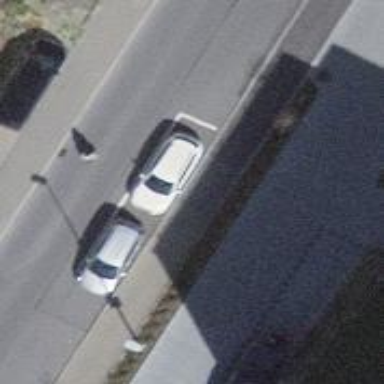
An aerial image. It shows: Parking lane designated for parking.